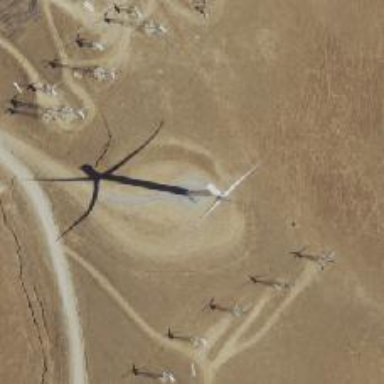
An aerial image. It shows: Wind generator powered by horizontal axis wind turbine.